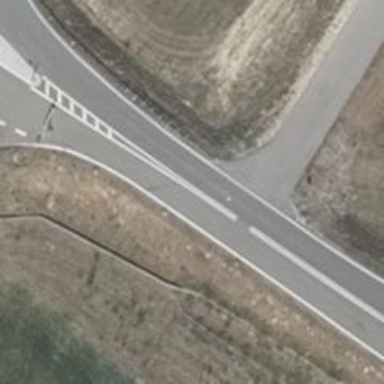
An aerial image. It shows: Motorway link with embankment beside it.